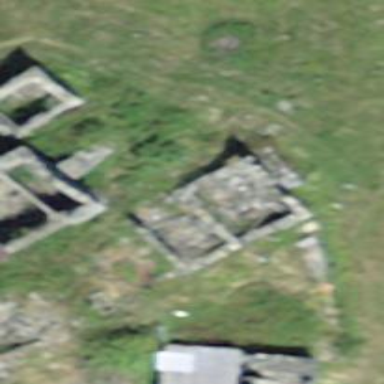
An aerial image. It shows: Historic building in ruins.